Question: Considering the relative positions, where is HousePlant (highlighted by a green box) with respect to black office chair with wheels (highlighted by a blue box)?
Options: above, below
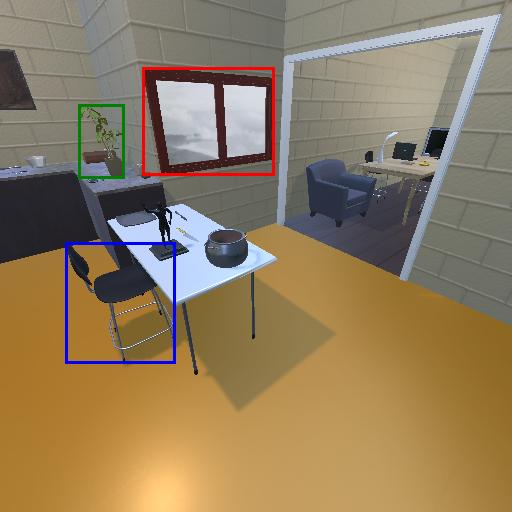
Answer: above